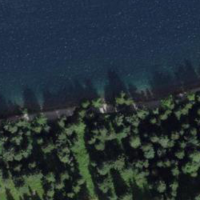
EUNIS habitat code: 14
Species observed at this site:
Rhododendron ferrugineum
Vaccinium vitis-idaea
Anas platyrhynchos
Sciurus vulgaris